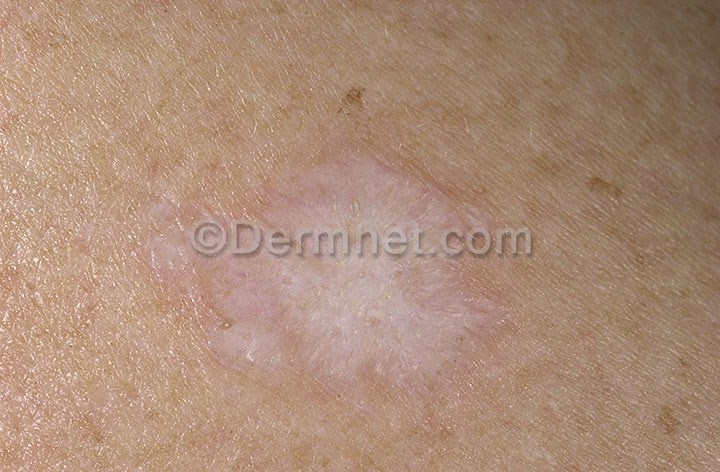
Disease: Psoriasis pictures Lichen Planus and related diseases